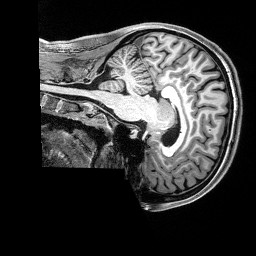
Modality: T1w
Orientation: sagittal
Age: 22
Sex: male
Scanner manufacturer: siemens
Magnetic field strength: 3 T
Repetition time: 2.8 s
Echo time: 0.00212 s